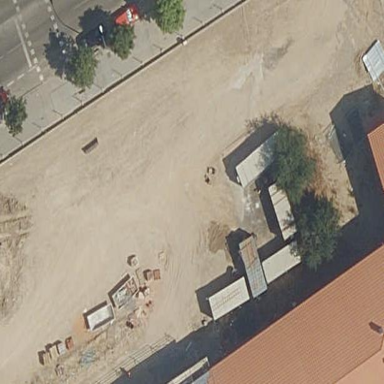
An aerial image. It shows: School building.